Question: I want to hide the column in the print page.
Here is the image that shows the 'ID' column is still visible:

I want to hide the 'ID' column.
Here is the code that i am using, I have already declared 'this.dataGridView.Columns["ID"].Visible = false' , but the 'ID' column is still visible.
'''
private void PrintPreview(object sender, EventArgs e)
{
PrintPreviewDialog _PrintPreview = new PrintPreviewDialog();
printDocument1.DefaultPageSettings.Landscape = true;
_PrintPreview.Document = printDocument1;
((Form)_PrintPreview).WindowState = FormWindowState.Maximized;
_PrintPreview.ShowDialog();
this.dataGridView1.Columns["ID"].Visible = false;
}
private void printDocument1_BeginPrint(object sender, PrintEventArgs e)
{
try
{
strFormat = new StringFormat();
strFormat.Alignment = StringAlignment.Center;
strFormat.LineAlignment = StringAlignment.Center;
strFormat.Trimming = StringTrimming.EllipsisCharacter;
arrColumnLefts.Clear();
arrColumnWidths.Clear();
iCellHeight = 0;
iRow = 0;
bFirstPage = true;
bNewPage = true;
iTotalWidth = 0;
foreach (DataGridViewColumn dgvGridCol in dataGridView1.Columns)
{
iTotalWidth += dgvGridCol.Width;
}
}
catch (Exception ex)
{
MessageBox.Show(ex.Message, "Error", MessageBoxButtons.OK, MessageBoxIcon.Error);
}
}
private void printDocument1_PrintPage(object sender, PrintPageEventArgs e)
{
try
{
//Set the left margin
int iLeftMargin = e.MarginBounds.Left;
//Set the top margin
int iTopMargin = e.MarginBounds.Top;
//Whether more pages have to print or not
bool bMorePagesToPrint = false;
int iTmpWidth = 0;
int width = 500;
int height = 90;
//For the first page to print set the cell width and header height
if (bFirstPage)
{
foreach (DataGridViewColumn GridCol in dataGridView1.Columns)
{
iTmpWidth = (int)(Math.Floor((double)((double)GridCol.Width / (double)iTotalWidth * (double)iTotalWidth * ((double)e.MarginBounds.Width / (double)iTotalWidth))));
iHeaderHeight = (int)(e.Graphics.MeasureString(GridCol.HeaderText, GridCol.InheritedStyle.Font, iTmpWidth).Height) + 11;
// Save width and height of headres
arrColumnLefts.Add(iLeftMargin);
arrColumnWidths.Add(iTmpWidth);
iLeftMargin += iTmpWidth;
}
}
//Loop till all the grid rows not get printed
while (iRow <= dataGridView1.Rows.Count - 1)
{
DataGridViewRow GridRow = dataGridView1.Rows[iRow];
//Set the cell height
iCellHeight = GridRow.Height + 5;
int iCount = 0;
//Check whether the current page settings allo more rows to print
if (iTopMargin + iCellHeight >= e.MarginBounds.Height + e.MarginBounds.Top)
{
bNewPage = true;
bFirstPage = false;
bMorePagesToPrint = true;
break;
}
else
{
if (bNewPage)
{
//Draw Header
e.Graphics.DrawString("Database Summary", new Font(dataGridView1.Font, FontStyle.Bold), Brushes.Black, e.MarginBounds.Left, e.MarginBounds.Top - e.Graphics.MeasureString("Database Summary", new Font(dataGridView1.Font, FontStyle.Bold), e.MarginBounds.Width).Height - 13);
String strDate = DateTime.Now.ToLongDateString() + " " + DateTime.Now.ToShortTimeString();
//Draw Date
e.Graphics.DrawString(strDate, new Font(dataGridView1.Font, FontStyle.Regular), Brushes.Black, e.MarginBounds.Left + (e.MarginBounds.Width - e.Graphics.MeasureString(strDate, new Font(dataGridView1.Font, FontStyle.Regular), e.MarginBounds.Width).Width), e.MarginBounds.Top - e.Graphics.MeasureString("Database Summary", new Font(new Font(dataGridView1.Font, FontStyle.Regular), FontStyle.Regular), e.MarginBounds.Width).Height - 13);
//Draw Image
e.Graphics.DrawImage(pb1.Image, new Rectangle(300, 0, width, height));
//Draw Columns
iTopMargin = e.MarginBounds.Top;
foreach (DataGridViewColumn GridCol in dataGridView1.Columns)
{
e.Graphics.FillRectangle(new SolidBrush(Color.Aqua), new Rectangle((int)arrColumnLefts[iCount], iTopMargin, (int)arrColumnWidths[iCount], iHeaderHeight));
e.Graphics.DrawRectangle(Pens.Black, new Rectangle((int)arrColumnLefts[iCount], iTopMargin, (int)arrColumnWidths[iCount], iHeaderHeight));
e.Graphics.DrawString(GridCol.HeaderText, GridCol.InheritedStyle.Font, new SolidBrush(GridCol.InheritedStyle.ForeColor), new RectangleF((int)arrColumnLefts[iCount], iTopMargin, (int)arrColumnWidths[iCount], iHeaderHeight), strFormat);
iCount++;
}
bNewPage = false;
iTopMargin += iHeaderHeight;
}
iCount = 0;
//Draw Columns Contents
foreach (DataGridViewCell Cel in GridRow.Cells)
{
if (Cel.Value != null)
{
e.Graphics.DrawString(Cel.Value.ToString(), Cel.InheritedStyle.Font, new SolidBrush(Cel.InheritedStyle.ForeColor = System.Drawing.Color.Blue), new RectangleF((int)arrColumnLefts[iCount], (float)iTopMargin, (int)arrColumnWidths[iCount], (float)iCellHeight), strFormat);
}
//Drawing Cells Borders
e.Graphics.DrawRectangle(Pens.Red, new Rectangle((int)arrColumnLefts[iCount], iTopMargin, (int)arrColumnWidths[iCount], iCellHeight));
iCount++;
}
}
iRow++;
iTopMargin += iCellHeight;
}
//If more lines exist, print another page.
if (bMorePagesToPrint)
{
e.HasMorePages = true;
}
else
{
e.HasMorePages = false;
}
}
catch (Exception exc)
{
MessageBox.Show(exc.Message, "Error", MessageBoxButtons.OK, MessageBoxIcon.Error);
}
}
'''
Any help how do i fix this?
Thank you!
Your answer will be great appreciated!
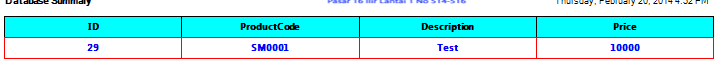
Answer: I think the problem is in 'printDocument1_PrintPage':
'''
foreach (DataGridViewColumn GridCol in dataGridView1.Columns)
{
e.Graphics.FillRectangle(new SolidBrush(Color.Aqua), new Rectangle((int)arrColumnLefts[iCount], iTopMargin, (int)arrColumnWidths[iCount], iHeaderHeight));
e.Graphics.DrawRectangle(Pens.Black, new Rectangle((int)arrColumnLefts[iCount], iTopMargin, (int)arrColumnWidths[iCount], iHeaderHeight));
e.Graphics.DrawString(GridCol.HeaderText, GridCol.InheritedStyle.Font, new SolidBrush(GridCol.InheritedStyle.ForeColor), new RectangleF((int)arrColumnLefts[iCount], iTopMargin, (int)arrColumnWidths[iCount], iHeaderHeight), strFormat);
iCount++;
}
'''
You are looping over columns and printing thier values. So you should skip the ID column. Keep in mind that changing particular column 'Visible' property to false will not hide it from the 'dataGridView1.Columns' collection.
Anyway, one easy way to achieve your goal:
'''
foreach (DataGridViewColumn GridCol in dataGridView1.Columns)
{
if (GridCol.Name != "ID")
{
e.Graphics.FillRectangle(new SolidBrush(Color.Aqua), new Rectangle((int)arrColumnLefts[iCount], iTopMargin, (int)arrColumnWidths[iCount], iHeaderHeight));
e.Graphics.DrawRectangle(Pens.Black, new Rectangle((int)arrColumnLefts[iCount], iTopMargin, (int)arrColumnWidths[iCount], iHeaderHeight));
e.Graphics.DrawString(GridCol.HeaderText, GridCol.InheritedStyle.Font, new SolidBrush(GridCol.InheritedStyle.ForeColor), new RectangleF((int)arrColumnLefts[iCount], iTopMargin, (int)arrColumnWidths[iCount], iHeaderHeight), strFormat);
iCount++;
}
}
'''